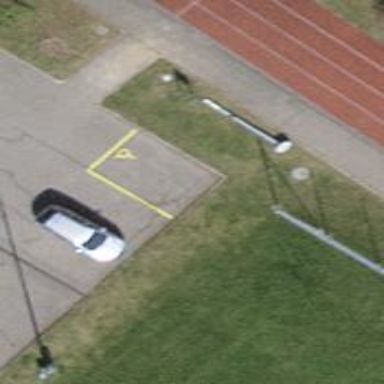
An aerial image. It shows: Designated parking space for disabled individuals.